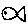
Label: fish